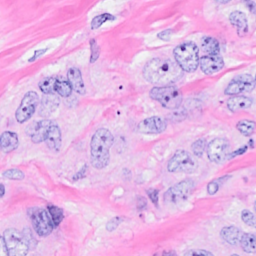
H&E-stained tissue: Breast